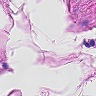
Metastatic tissue present: no